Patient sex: M
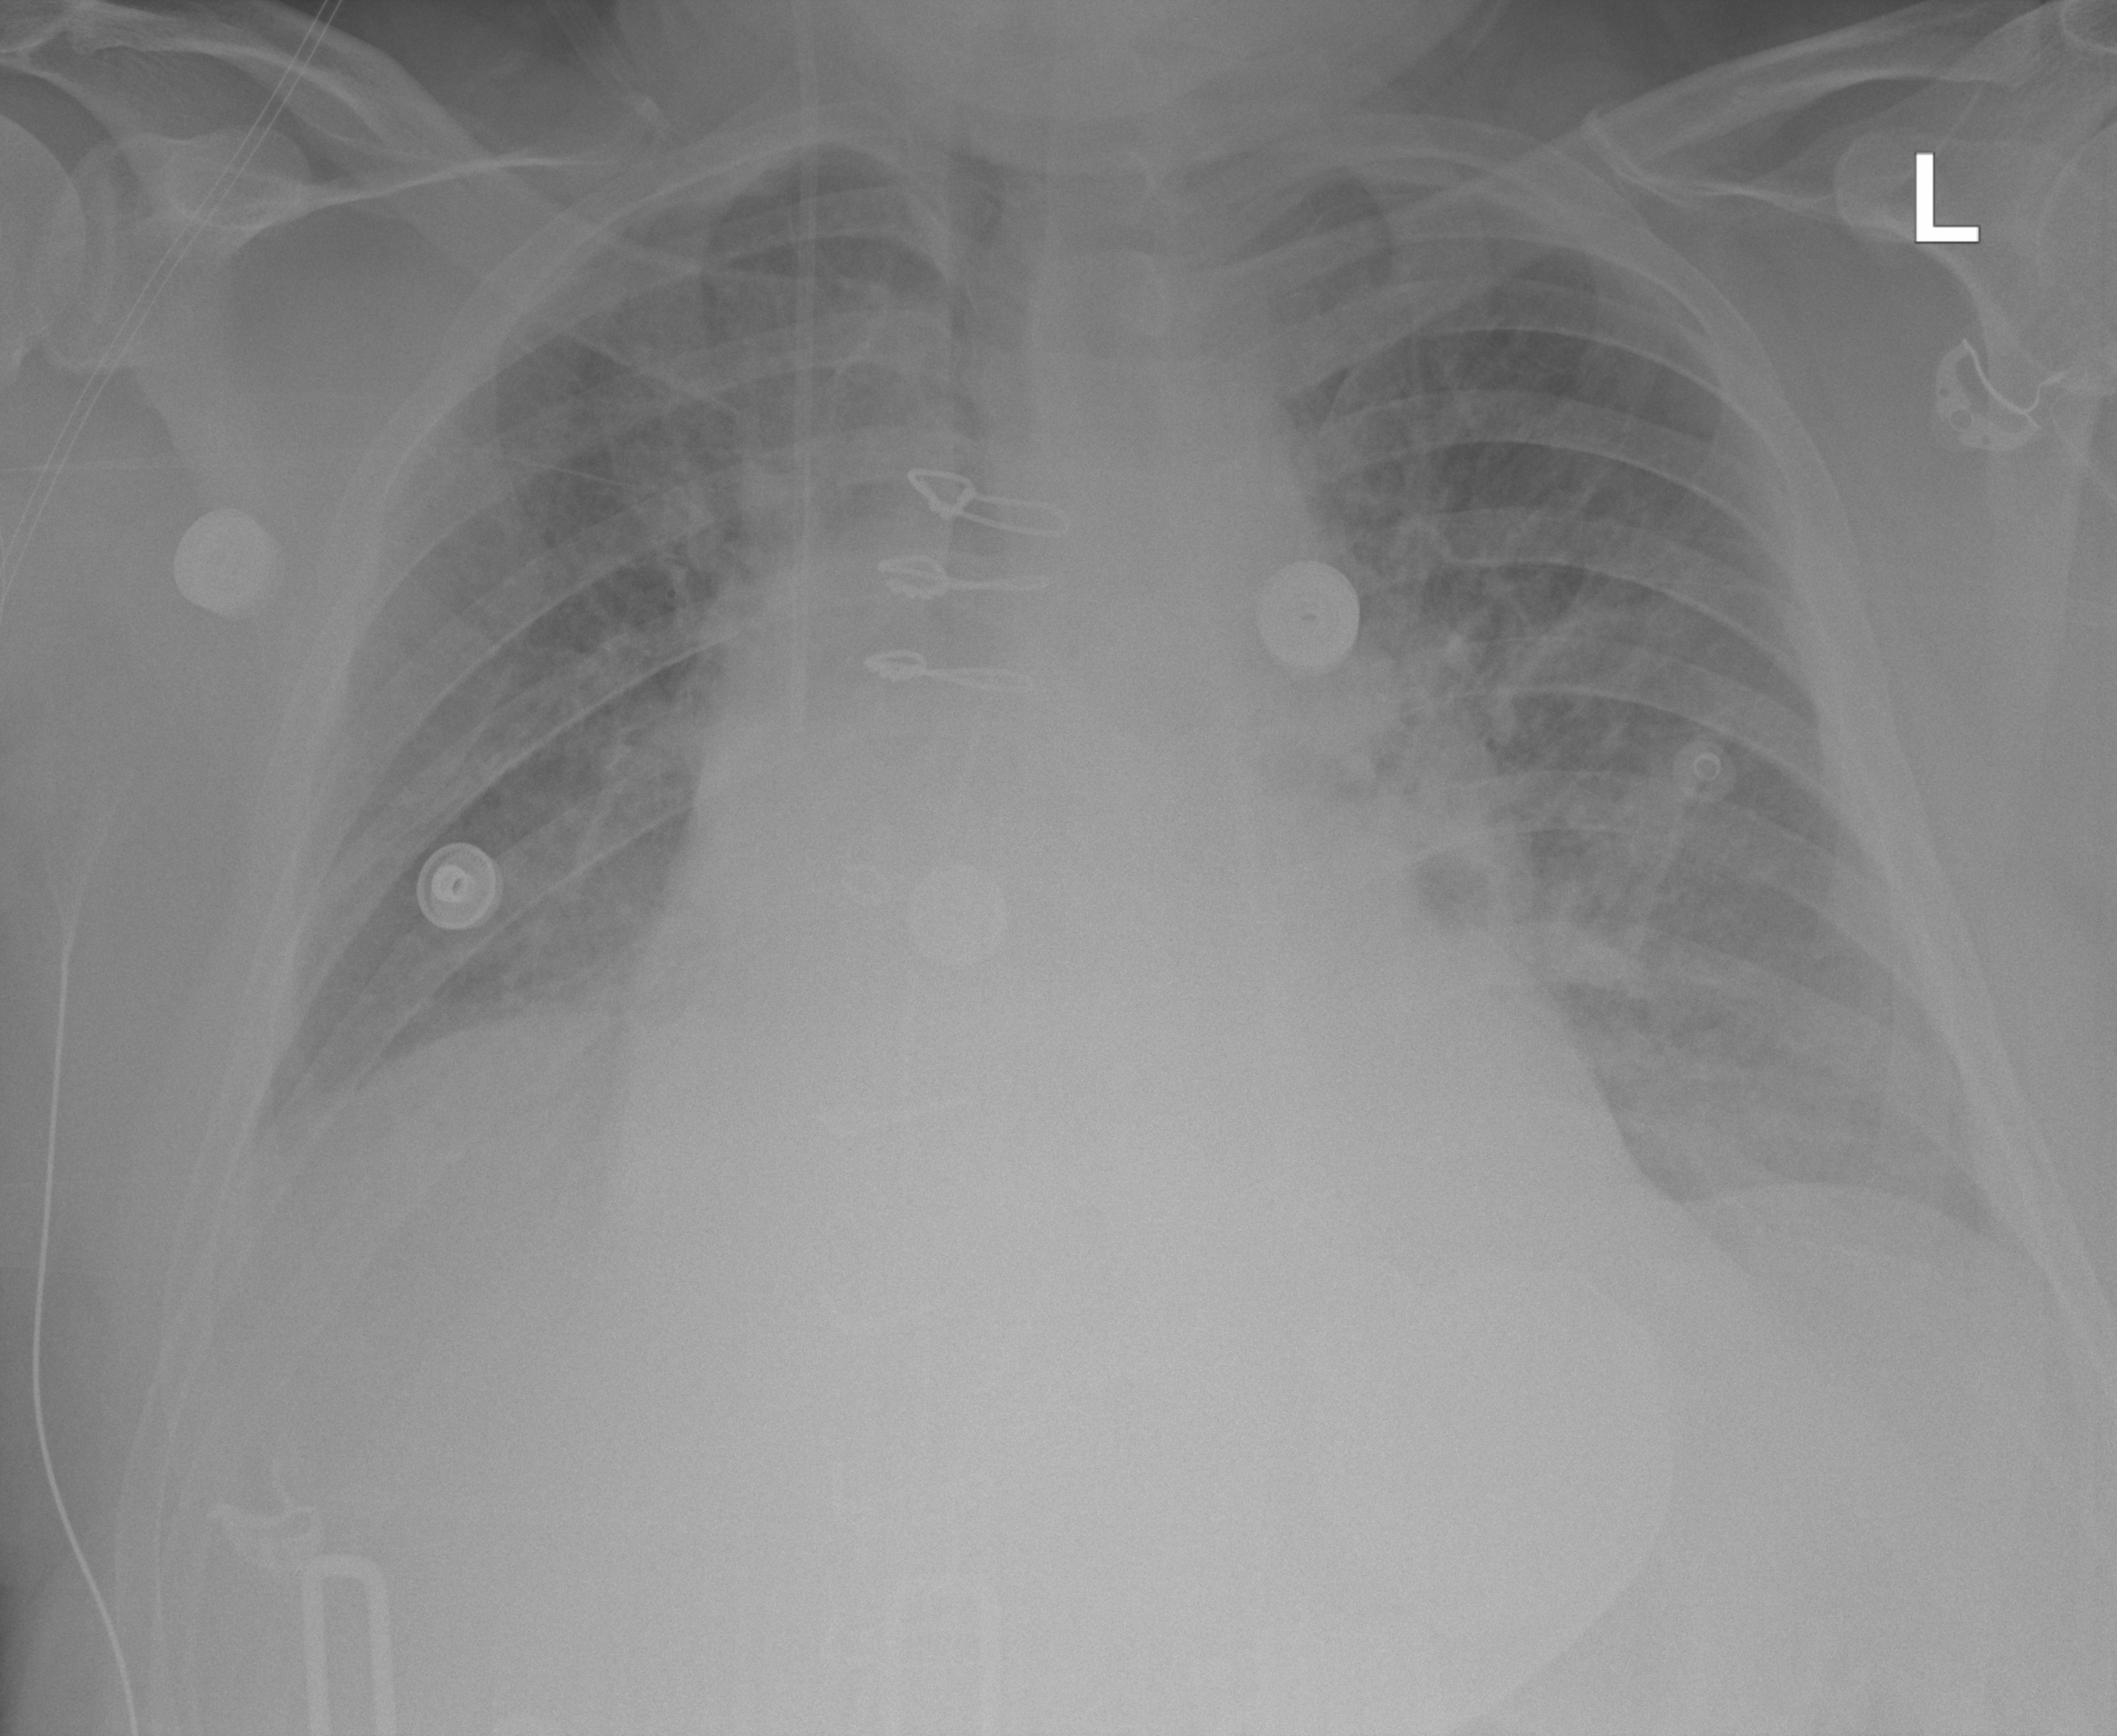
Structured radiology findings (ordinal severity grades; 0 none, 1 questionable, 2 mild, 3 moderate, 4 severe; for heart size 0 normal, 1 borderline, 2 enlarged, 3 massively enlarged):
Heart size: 2
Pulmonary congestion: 2
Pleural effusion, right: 0
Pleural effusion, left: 2
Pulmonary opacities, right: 0
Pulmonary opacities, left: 2
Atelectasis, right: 0
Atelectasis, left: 0